Question: He everyone!
I'm making a simple 2d graph with data.

- -
My Code:
'''
import matplotlib.pyplot as plt
import matplotlib.patches as mpatches
def faireGraph(fichierCsv):
with open(fichierCsv) as fichierCsv:
ligneFin = [ligne.rstrip().rsplit(',') for ligne in fichierCsv.readlines()]
xLabel = ligneFin[0][0]
yLabel = ligneFin[0][1]
xCoord = []
for i in range(1, len(ligneFin)):
xCoord.append((float(ligneFin[i][0]), i))
xCoord.sort(key = lambda x:x[0])
yCoord = [ligne[1] for ligne in ligneFin[1:]]
toutesEspeces = []
for j in range(1, len(ligneFin)):
toutesEspeces.append(ligneFin[xCoord[j - 1][1]][2])
for i in range(len(xCoord)):
if toutesEspeces[i] == 'setosa':
plt.scatter(xCoord[i][0], yCoord[xCoord[i][1] - 1], c='blue')
if toutesEspeces[i] == 'versicolor':
plt.scatter(xCoord[i][0], yCoord[xCoord[i][1] - 1], c='red')
if toutesEspeces[i] == 'virginica':
plt.scatter(xCoord[i][0], yCoord[xCoord[i][1] - 1], c='green')
choixAjtValeur = input("Voulez vous ajouter une valeur a votre tableau ? oui ou non ? (o/n): ")
rougeLegend = mpatches.Patch(color='red', label='versicolor')
bleuLegend = mpatches.Patch(color='blue', label='setosa')
vertLegend = mpatches.Patch(color='green', label='virginica')
if choixAjtValeur == "o":
ajtCoodX = float(input("Coordonee x: "))
ajtCoodY = float(input("Coordonee y: "))
plt.scatter(ajtCoodX, ajtCoodY, color = "black")
inconnuLegend = mpatches.Patch(color='black', label='inconnu')
plt.legend(handles=[vertLegend, rougeLegend, bleuLegend, inconnuLegend])
else:
plt.legend(handles=[vertLegend, rougeLegend, bleuLegend])
plt.xlabel(xLabel)
plt.ylabel(yLabel)
print("Affichage du graphique en cours...")
plt.show()
oui = "iris_2D.csv"
faireGraph(oui)
'''
Any help would be precious thanks!
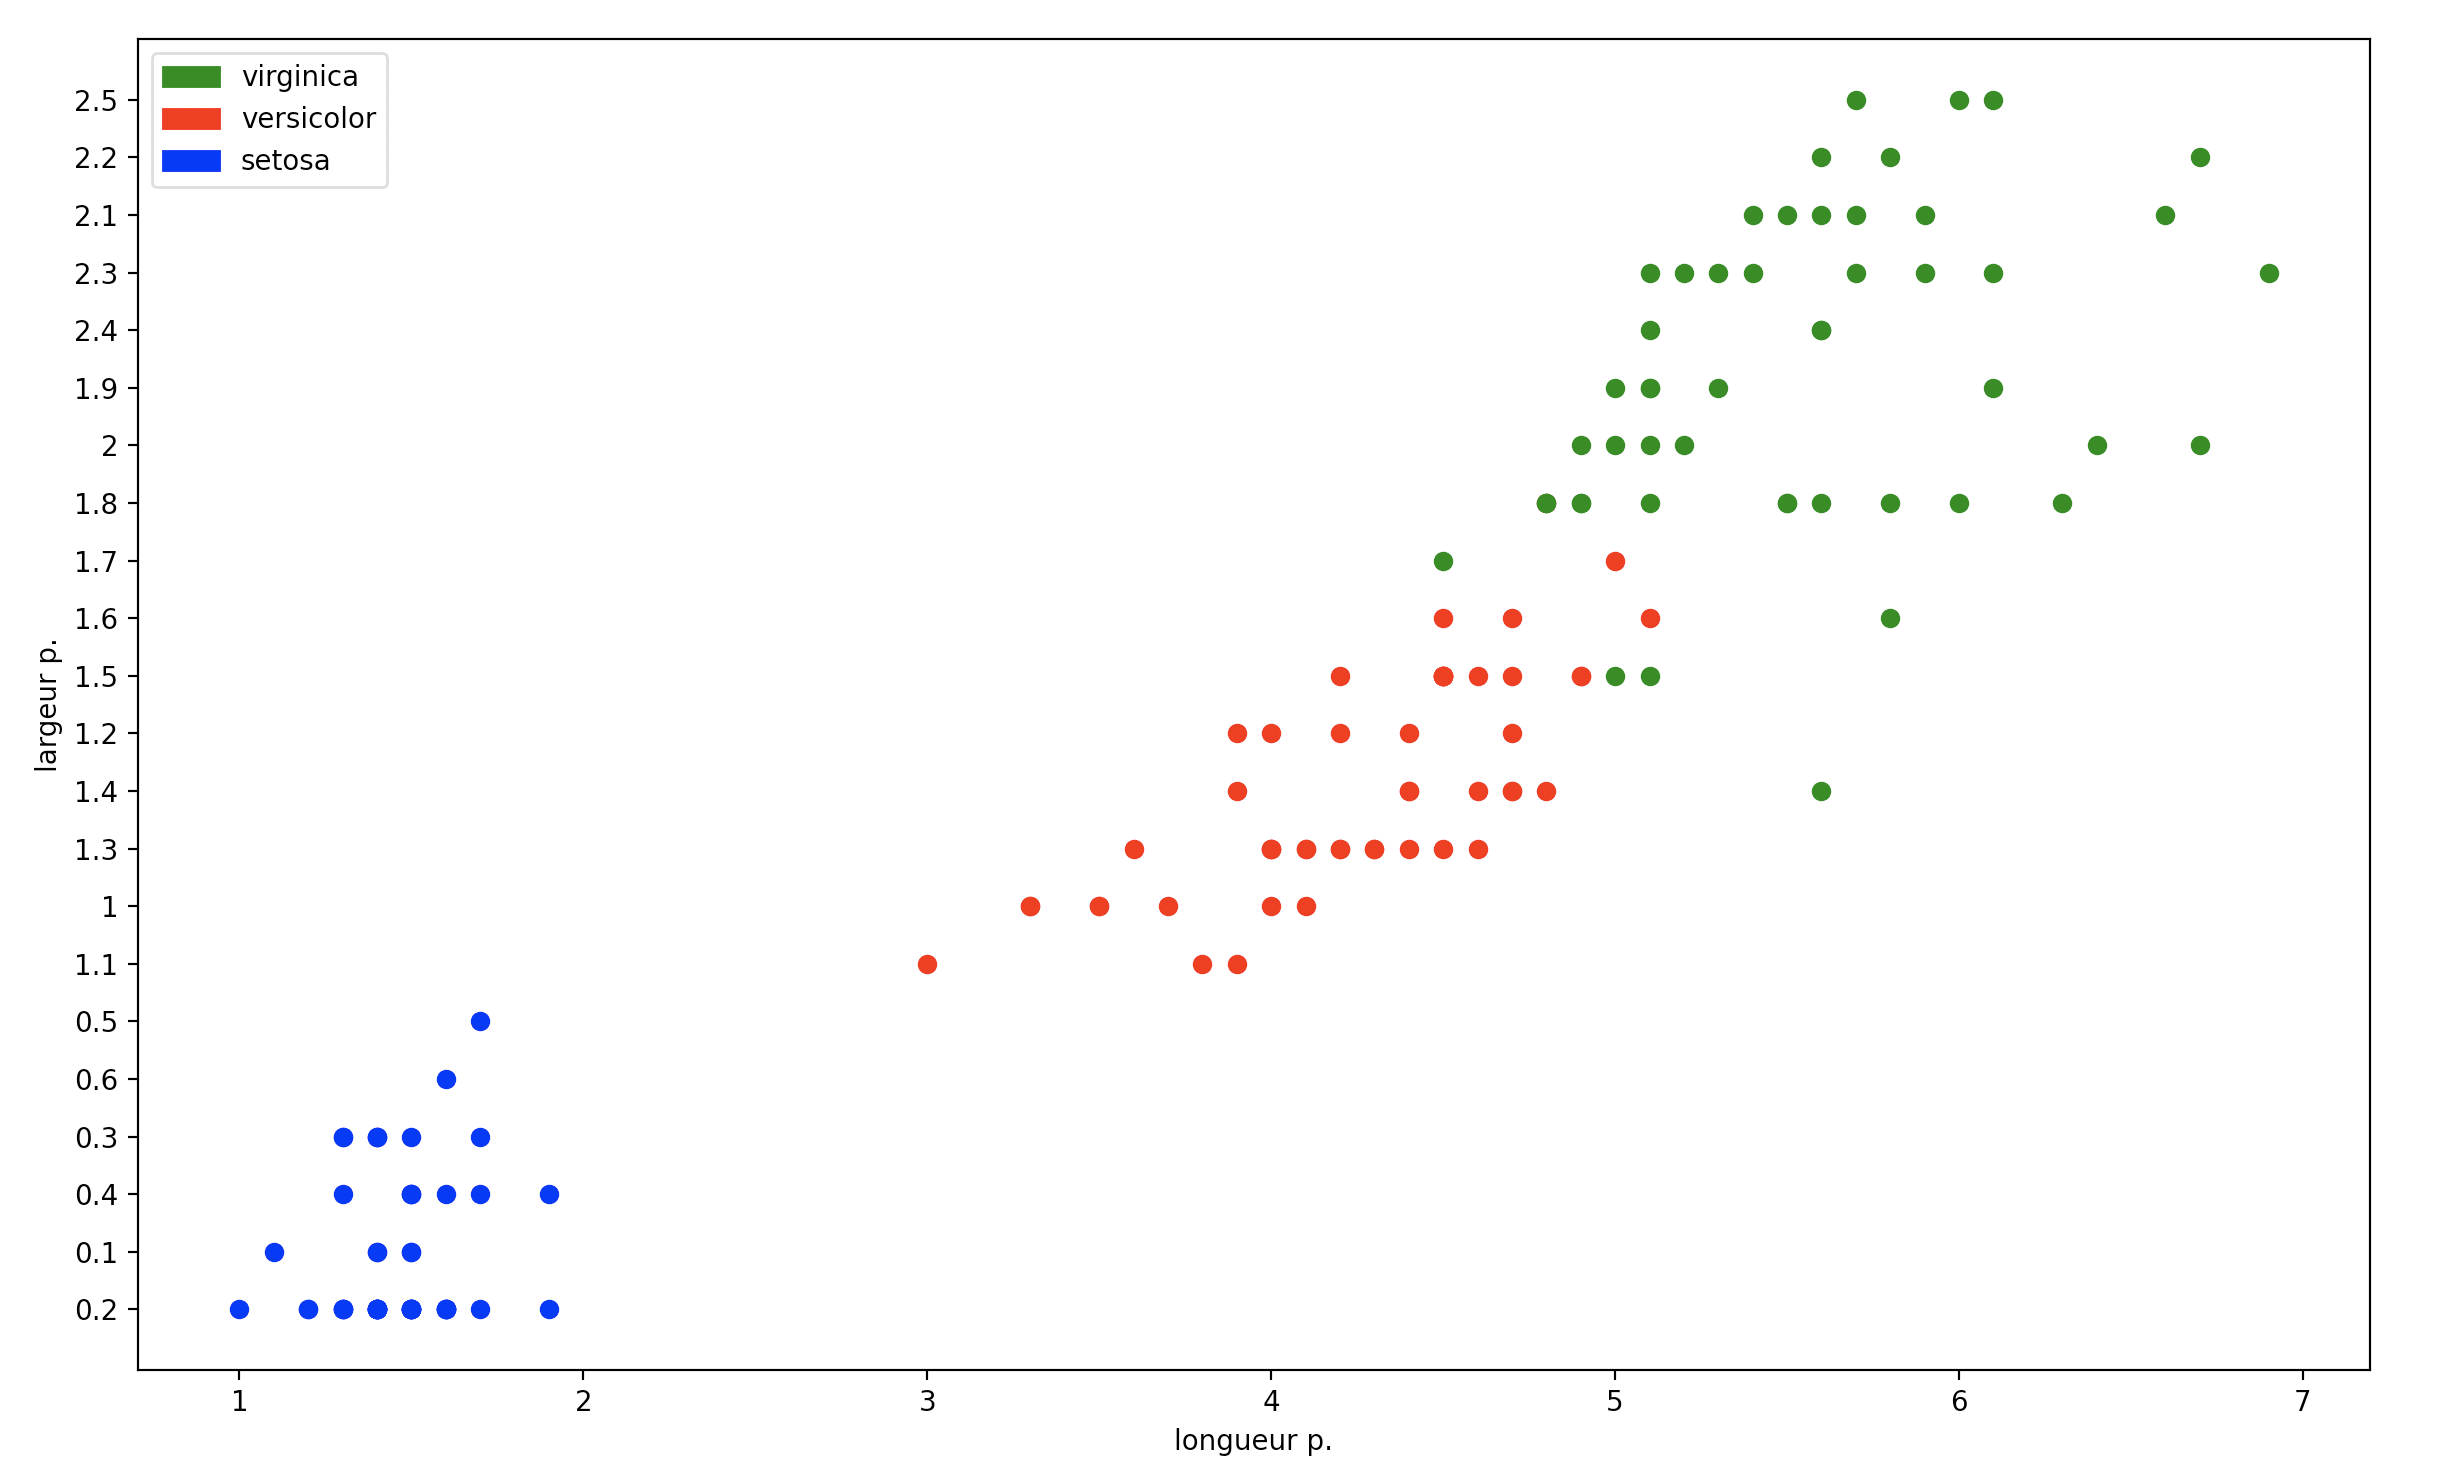
Answer: It seems that because you are using string parsing to split the data (.rsplit(".")), the values are actually stored in the Python lists as Strings rather than numeric valules. You can call "float(value)" on each of the values to convert them from strings to numeric values, which Matplotlib will plot correctly.